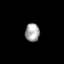
Tissue: lung
Cell type: Endothelial cells
Senescence score: 0.2328
Nuclear area (px): 260
Mean DAPI intensity: 164.023